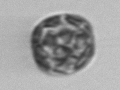
Label: Thalassiosira